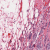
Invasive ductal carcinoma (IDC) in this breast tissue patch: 1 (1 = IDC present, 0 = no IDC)